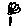
Label: flower